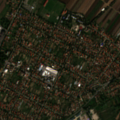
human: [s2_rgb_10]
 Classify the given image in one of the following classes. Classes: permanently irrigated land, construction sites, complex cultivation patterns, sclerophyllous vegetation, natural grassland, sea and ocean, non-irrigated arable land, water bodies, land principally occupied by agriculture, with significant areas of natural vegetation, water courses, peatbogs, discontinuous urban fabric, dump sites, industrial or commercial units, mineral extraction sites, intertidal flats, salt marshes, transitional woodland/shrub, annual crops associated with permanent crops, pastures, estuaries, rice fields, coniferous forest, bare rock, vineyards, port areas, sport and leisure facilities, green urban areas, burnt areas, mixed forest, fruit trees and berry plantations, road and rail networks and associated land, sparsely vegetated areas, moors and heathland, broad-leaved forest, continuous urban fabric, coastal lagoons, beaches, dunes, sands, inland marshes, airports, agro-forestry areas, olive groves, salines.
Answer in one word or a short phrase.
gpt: discontinuous urban fabric, industrial or commercial units, non-irrigated arable land, transitional woodland/shrub